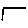
Label: line